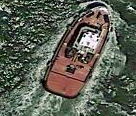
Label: Towing_vessel